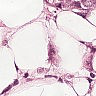
Metastatic tissue present: yes